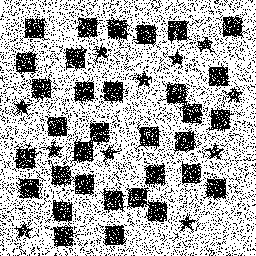
Squares: 33
Triangles: 0
Stars: 11
Total shapes: 44